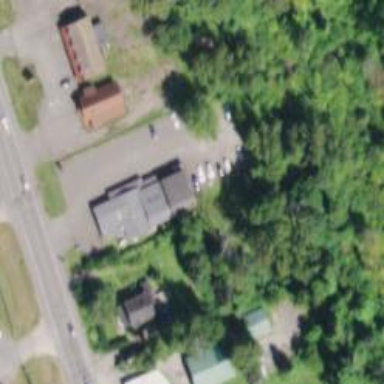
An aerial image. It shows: Clinic.